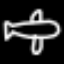
Label: airplane